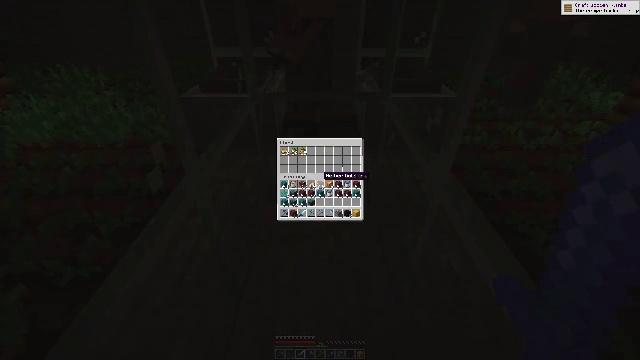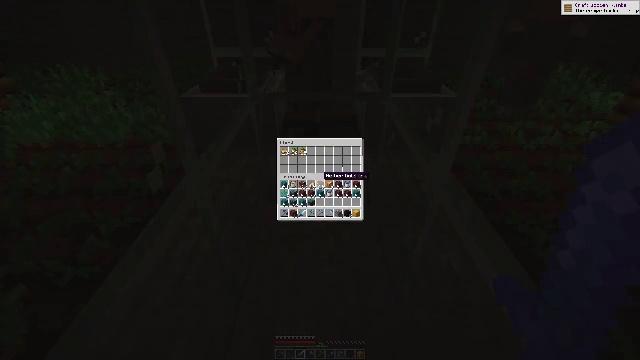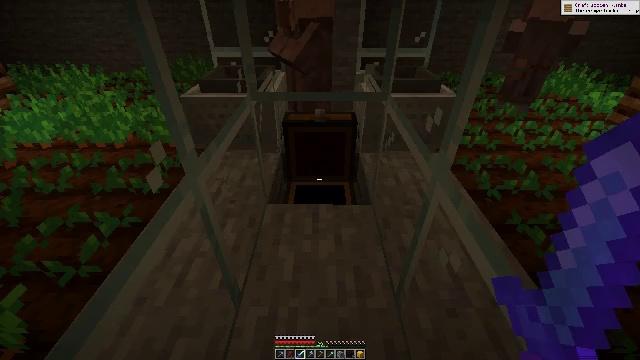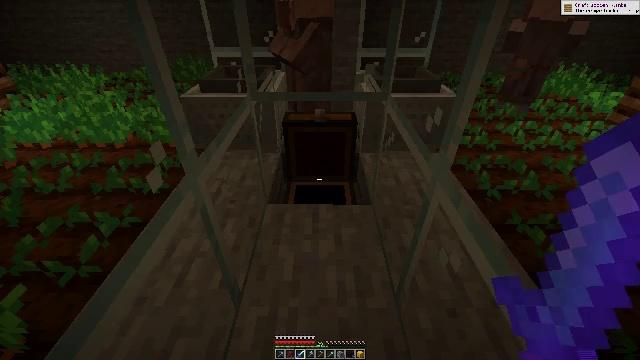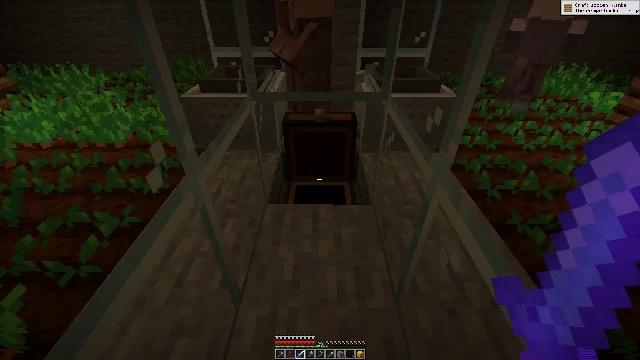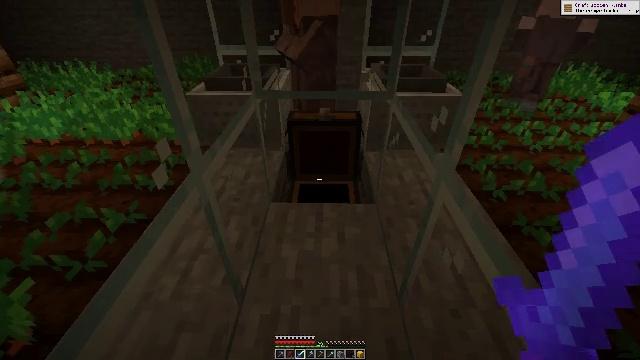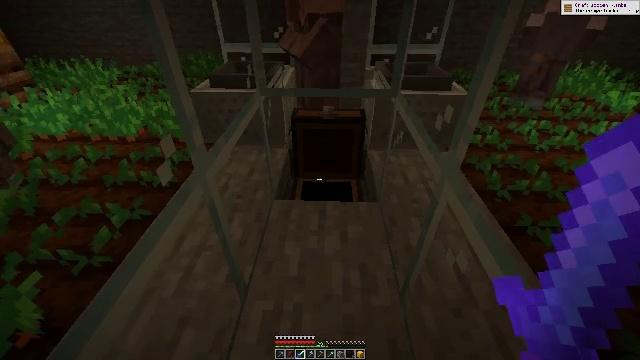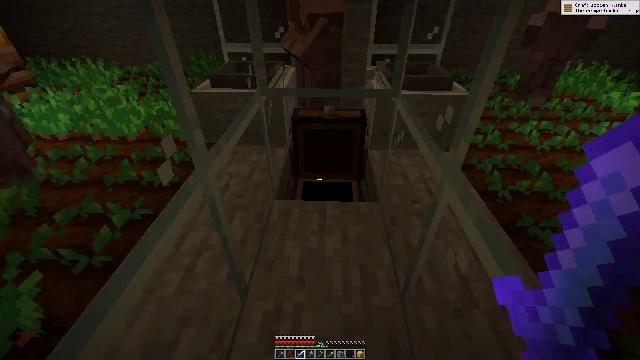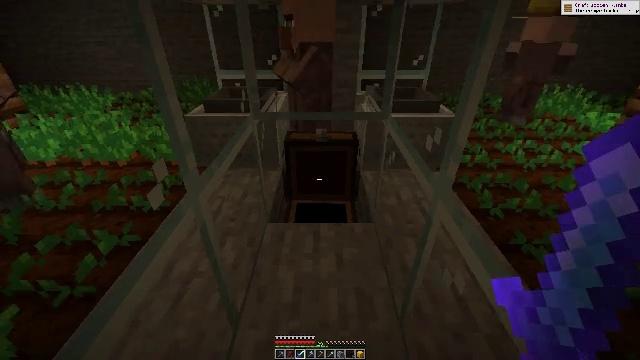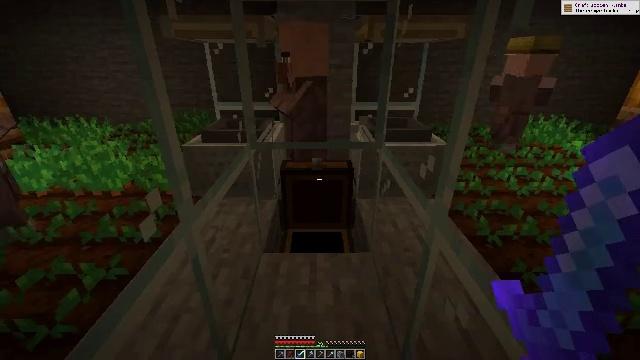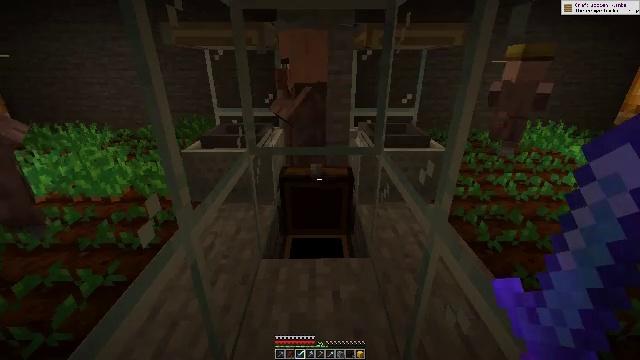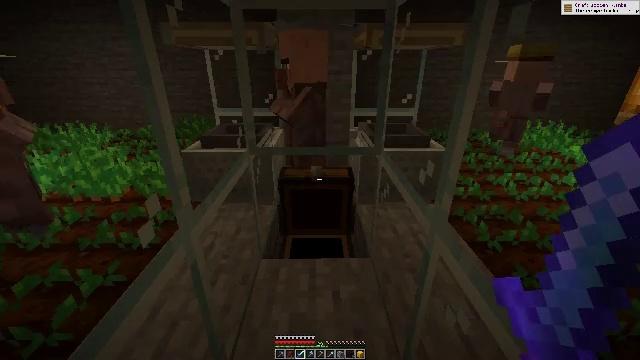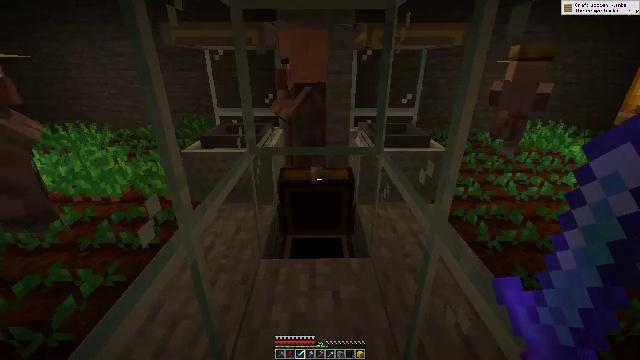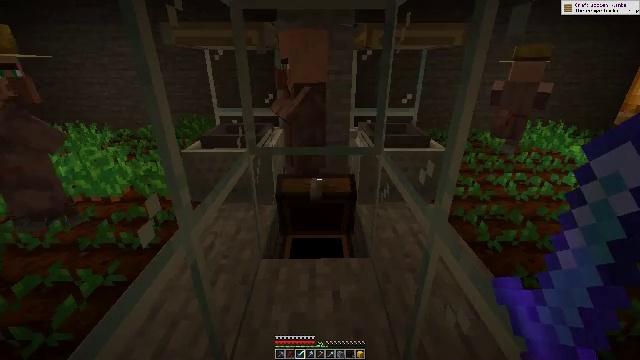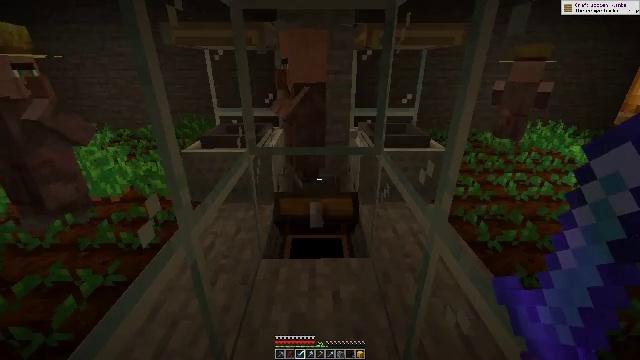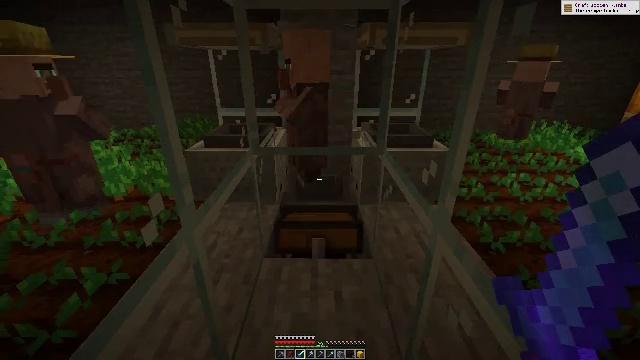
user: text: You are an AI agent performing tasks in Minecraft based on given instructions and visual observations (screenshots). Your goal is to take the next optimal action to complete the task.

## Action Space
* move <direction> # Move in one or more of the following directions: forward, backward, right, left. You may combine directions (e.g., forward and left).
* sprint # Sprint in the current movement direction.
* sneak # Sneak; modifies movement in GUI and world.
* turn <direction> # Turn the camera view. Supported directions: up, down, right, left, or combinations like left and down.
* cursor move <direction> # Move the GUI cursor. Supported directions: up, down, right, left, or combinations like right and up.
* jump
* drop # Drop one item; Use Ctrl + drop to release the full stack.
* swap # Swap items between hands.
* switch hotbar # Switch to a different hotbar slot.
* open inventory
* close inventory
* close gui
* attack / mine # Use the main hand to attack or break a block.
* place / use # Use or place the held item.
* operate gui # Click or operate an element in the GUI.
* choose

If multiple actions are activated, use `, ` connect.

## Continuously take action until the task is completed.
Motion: motion action
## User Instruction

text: Retrieve vines from walls or cliffs.
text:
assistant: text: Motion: no_op
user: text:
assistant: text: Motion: close inventory
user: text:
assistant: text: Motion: close inventory
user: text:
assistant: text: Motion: close inventory
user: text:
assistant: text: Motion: turn left
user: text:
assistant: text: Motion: no_op
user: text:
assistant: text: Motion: no_op
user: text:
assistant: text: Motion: turn right and up
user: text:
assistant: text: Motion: turn right and up
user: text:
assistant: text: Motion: turn up
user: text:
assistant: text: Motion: no_op
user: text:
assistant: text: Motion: no_op
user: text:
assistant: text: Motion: no_op
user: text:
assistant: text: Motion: no_op
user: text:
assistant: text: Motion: no_op
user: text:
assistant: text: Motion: turn left
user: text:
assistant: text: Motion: turn left and down
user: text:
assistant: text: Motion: turn left and down
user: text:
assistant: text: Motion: no_op
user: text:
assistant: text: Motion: no_op
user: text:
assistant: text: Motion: no_op
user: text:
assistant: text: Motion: no_op
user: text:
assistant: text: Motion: no_op
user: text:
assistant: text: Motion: no_op
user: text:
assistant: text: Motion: no_op
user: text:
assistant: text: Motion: no_op
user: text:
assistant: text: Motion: no_op
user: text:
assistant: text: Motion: no_op
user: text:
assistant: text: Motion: no_op
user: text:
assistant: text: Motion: no_op